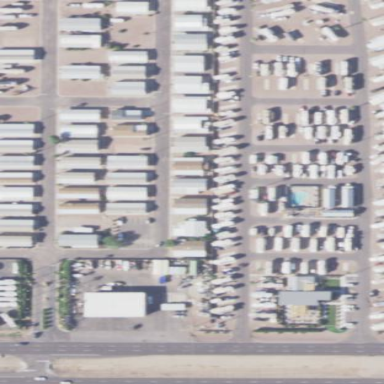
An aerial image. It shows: Residential area with caravan site nearby.